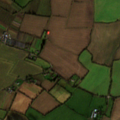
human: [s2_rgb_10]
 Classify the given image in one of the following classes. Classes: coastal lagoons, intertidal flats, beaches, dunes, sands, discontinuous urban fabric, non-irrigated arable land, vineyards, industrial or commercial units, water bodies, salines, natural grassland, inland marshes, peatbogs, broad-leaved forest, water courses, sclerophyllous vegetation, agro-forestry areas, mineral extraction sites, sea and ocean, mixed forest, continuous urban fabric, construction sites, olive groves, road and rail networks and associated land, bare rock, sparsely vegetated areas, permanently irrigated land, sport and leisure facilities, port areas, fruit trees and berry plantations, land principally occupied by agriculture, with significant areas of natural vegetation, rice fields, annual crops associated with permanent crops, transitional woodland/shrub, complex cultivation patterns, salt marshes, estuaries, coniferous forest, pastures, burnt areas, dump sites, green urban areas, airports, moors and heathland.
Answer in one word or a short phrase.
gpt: non-irrigated arable land, pastures, complex cultivation patterns